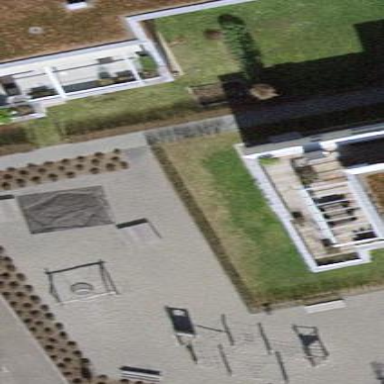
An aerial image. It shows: Playground area for leisure land.